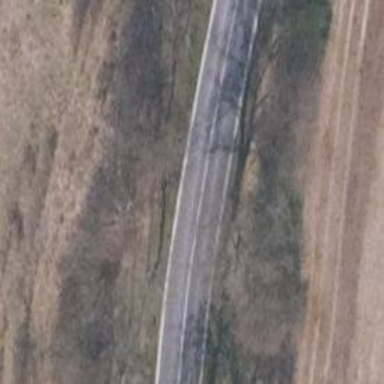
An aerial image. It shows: Row of trees in natural setting.